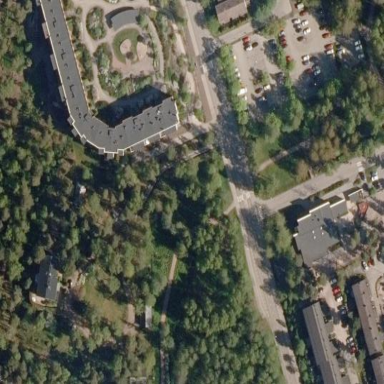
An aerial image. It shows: Building with tar paper roof.